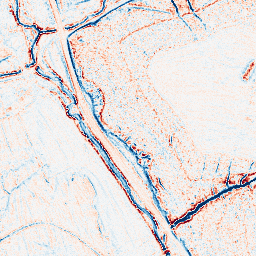
Category: edge_preserving
Decomposition family: anisotropic_diffusion
Decomposition parameters: iterations: 5
kappa: 100
gamma: 0.2
Upsampling method: sinc_hamming
Upsampling parameters: scale: 2
kernel_size: 16
Upsampling scale: 2